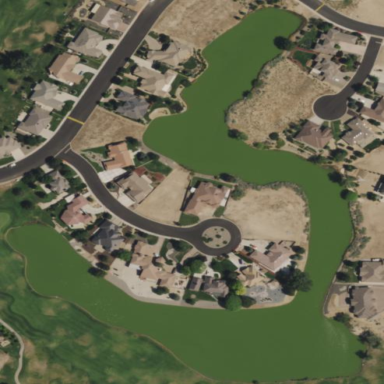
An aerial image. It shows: Water hazard on golf course. The hazard is natural water feature.